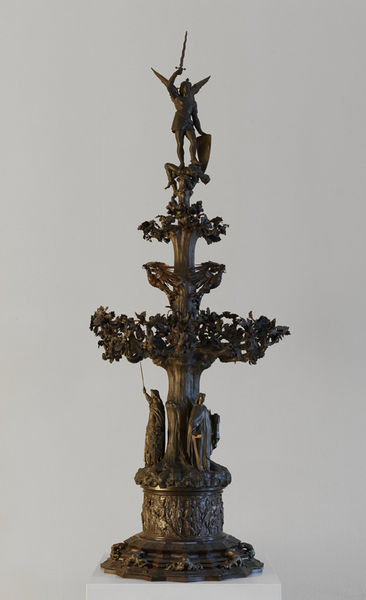
Titel: Die Deutsche Eiche
Künstler: Karl August Siebenpfeiffer
Standort: Karlsruhe
Institution: Staatliche Kunsthalle Karlsruhe
Schlagwörter: baum, blätter, flügel, gott, held, kampf, kämpfer, mann, weiß, menschen, äste, braun, frau, holz, köpfe, männer, tisch, wand, sockel, stamm, figur, gold, gotik, krone, brunnen, rund, engel, ranken, skulptur, statue, beine, italien, stab, schwer, schichten, klein, figuren, treppe, könig, bronze, plastik, edel, ring, foto, oben, schild, schwert, waffe, sieg, schnitzerei, wappen, krieger, erhoben, historismus, treppenstufe, etagen, heilige, heilig, geflügelt, gegenstand, tafelaufsatz, erzengel, heroisch, schutz, georg, aufsatz, blättern, edelmetall, neogotik, statur, besiegt, verzweigt, hero, verästelt, bl#tter, waffer, lstatue, gotik kreuzblume, bronze jugendstil, schützer, gerechtikkeit